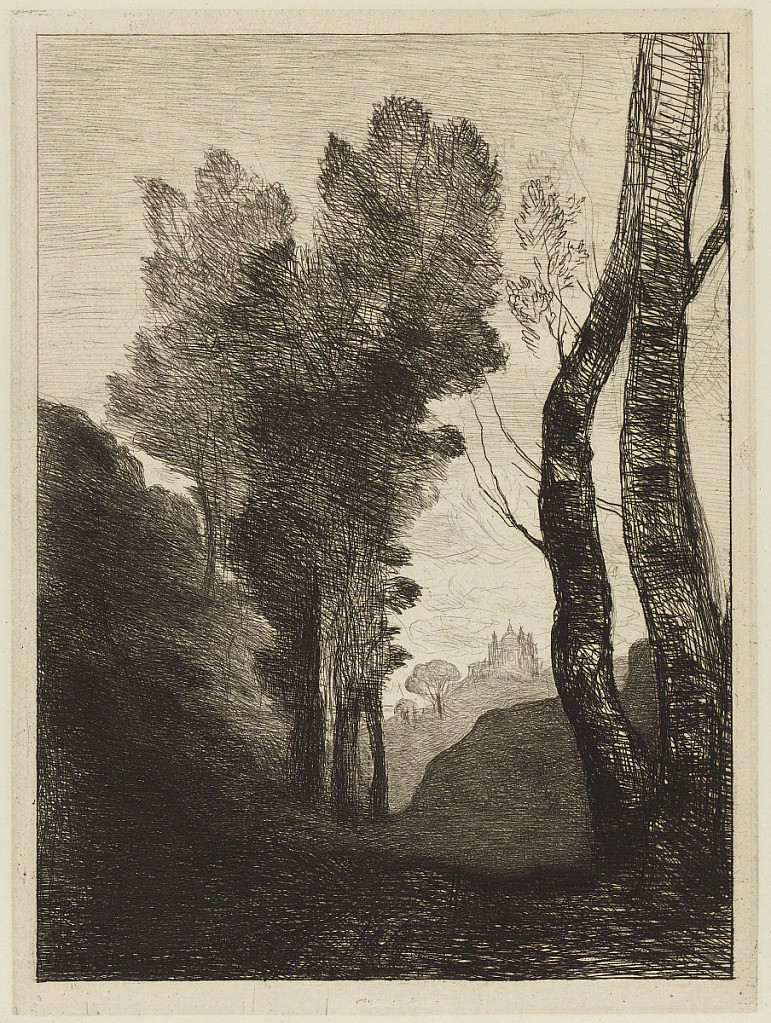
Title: Environs de Rome
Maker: Jean Baptiste Camille Corot, French, 1796 – 1875
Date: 1866
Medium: Etching and drypoint on blue-gray machine-made laid paper
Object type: Print
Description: Beyond a shadowy wooded foreground, with two tree trunks, right, and a group of trees, left, rises a church with a dome and twin towers, situated on the side of a hill.